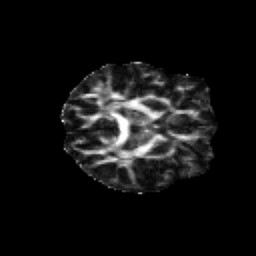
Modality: FA
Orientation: axial
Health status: healthy
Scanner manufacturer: siemens
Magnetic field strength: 3 T
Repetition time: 12 s
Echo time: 0.092 s